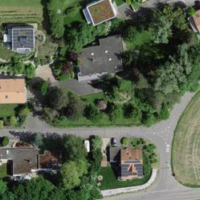
EUNIS habitat code: 55
Species observed at this site:
Nicandra physalodes